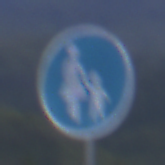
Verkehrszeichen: Gehweg
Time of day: SunriseSunset
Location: Outdoor (Nature)
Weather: PartlyCloudy
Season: NotSpecified
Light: Natural